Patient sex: F
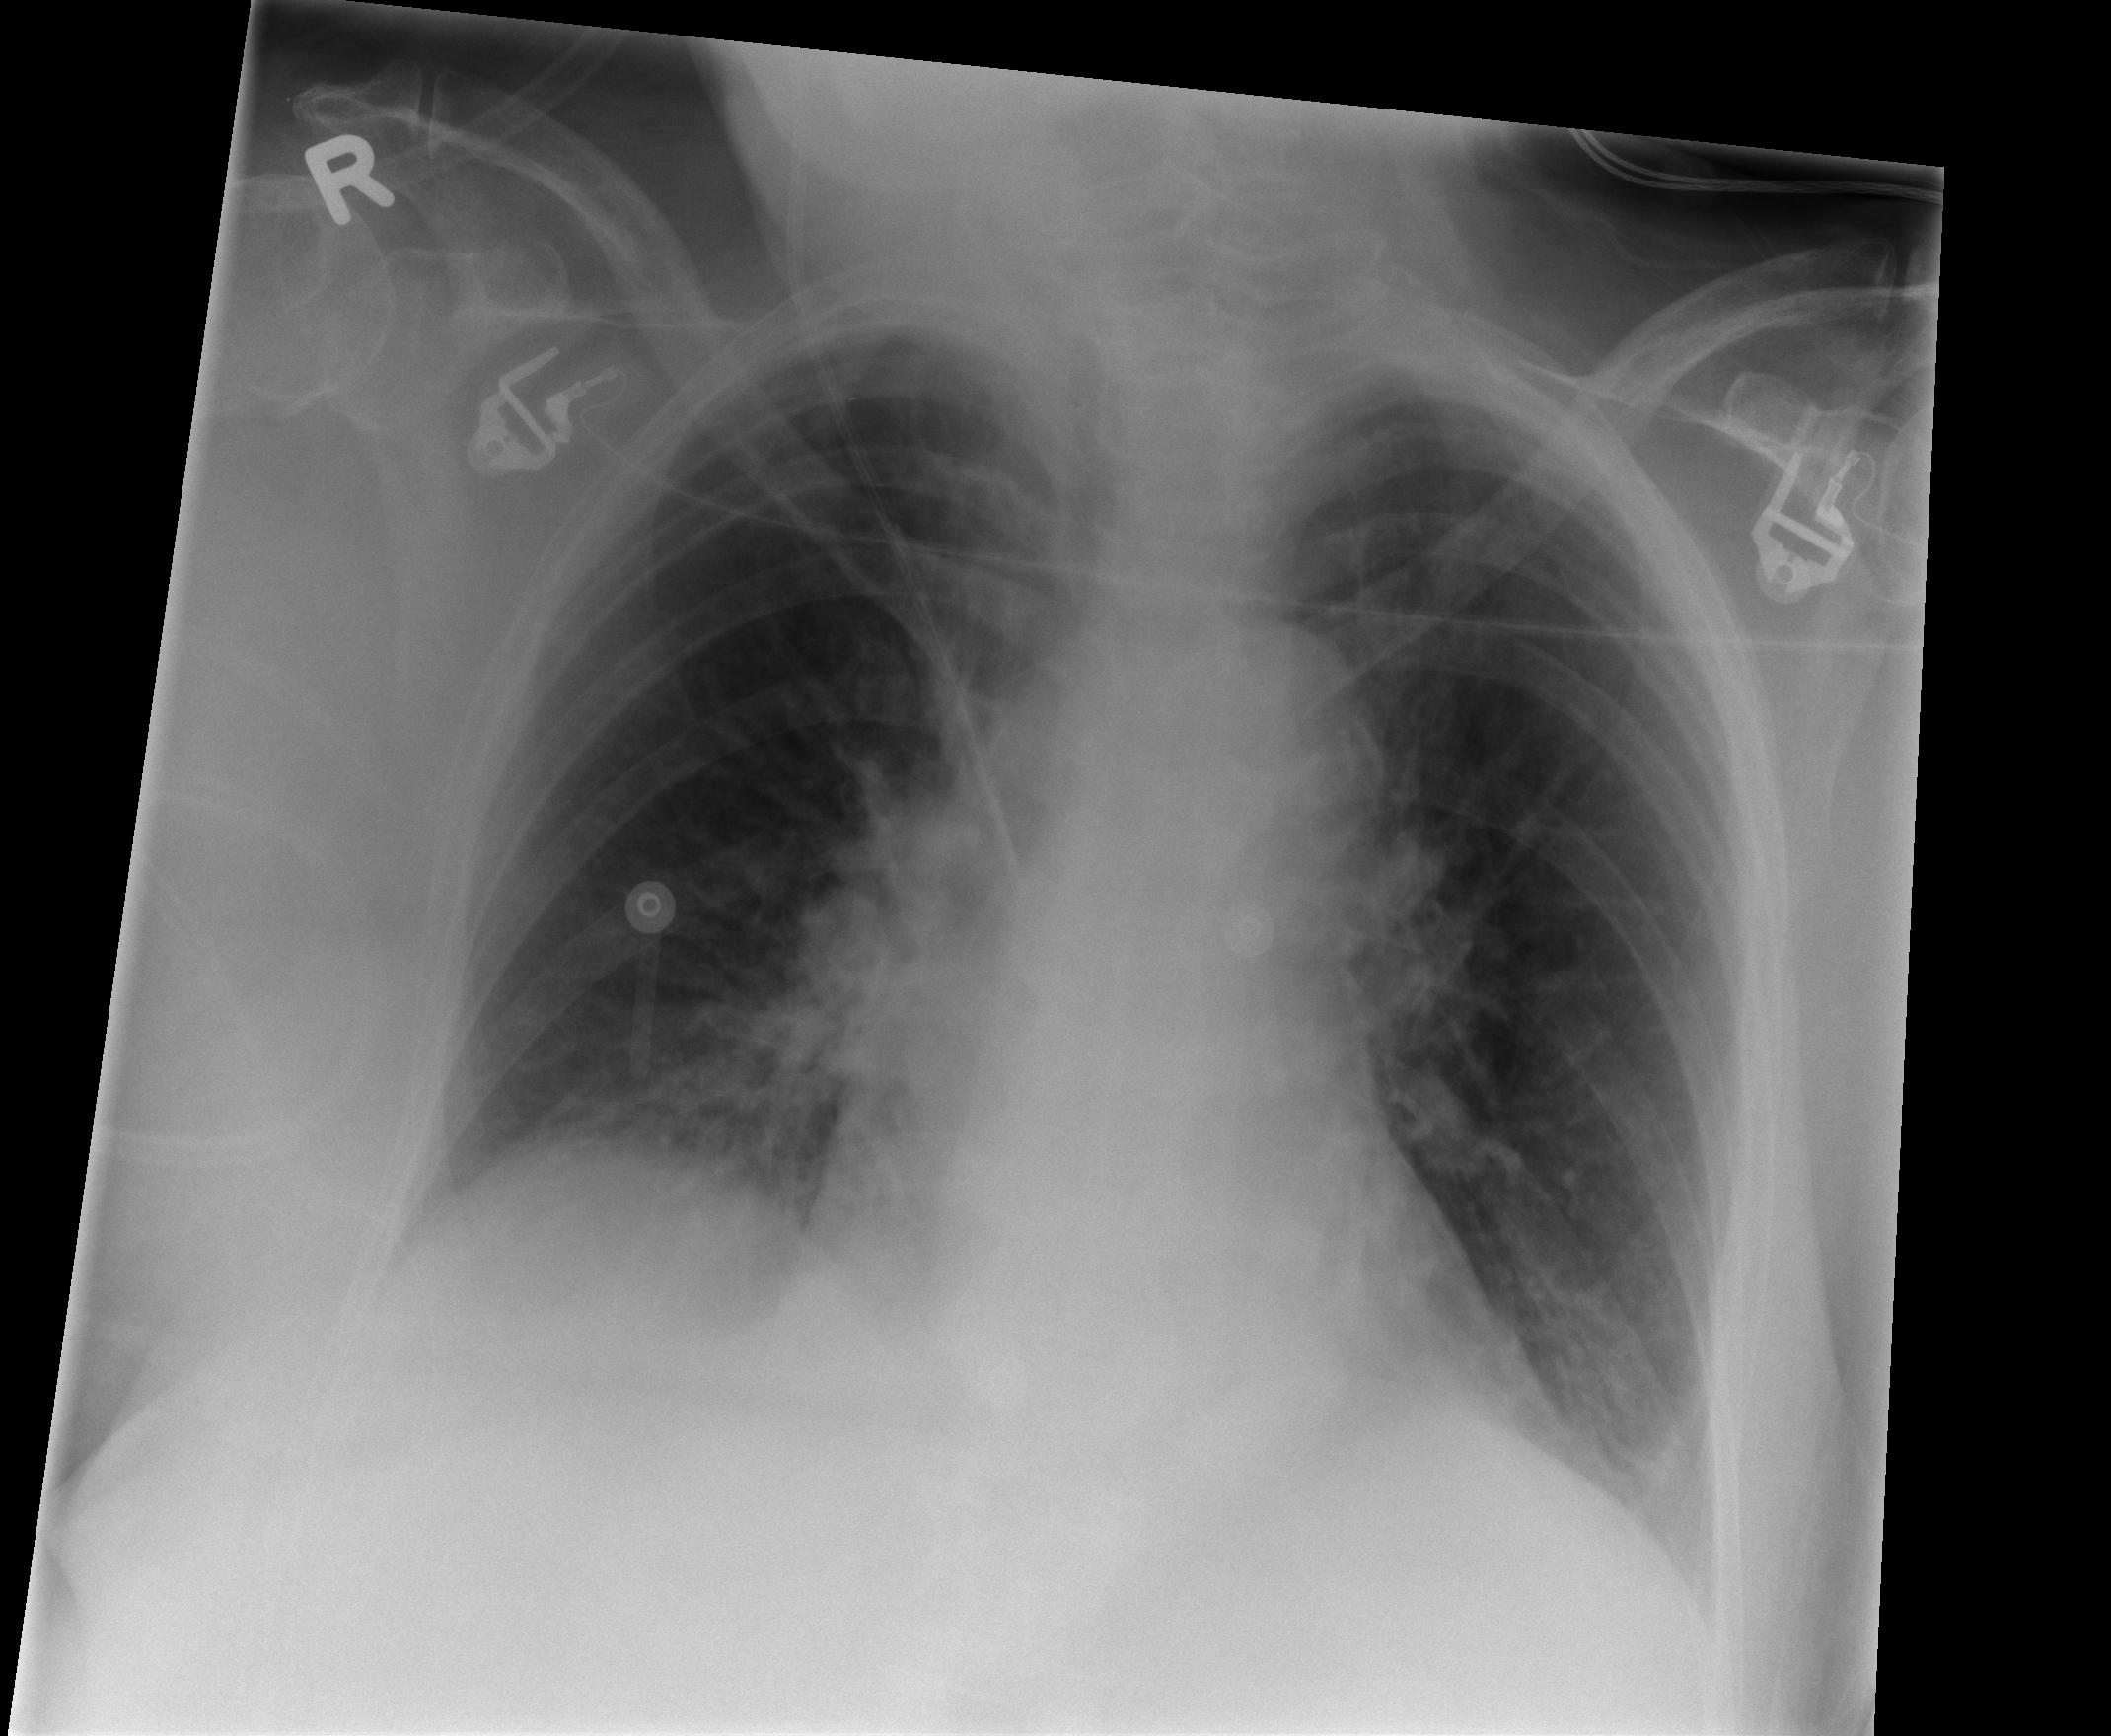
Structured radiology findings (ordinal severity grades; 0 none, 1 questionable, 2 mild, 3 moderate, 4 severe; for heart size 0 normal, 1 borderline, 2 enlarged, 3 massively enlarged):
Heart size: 0
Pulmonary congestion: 0
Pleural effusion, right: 0
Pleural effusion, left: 0
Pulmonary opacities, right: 0
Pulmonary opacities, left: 0
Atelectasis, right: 2
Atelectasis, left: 2